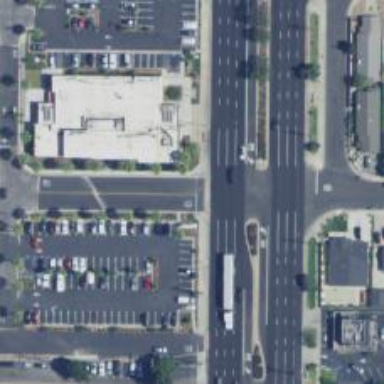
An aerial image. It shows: Service road with asphalt surface and sidewalk on the left.